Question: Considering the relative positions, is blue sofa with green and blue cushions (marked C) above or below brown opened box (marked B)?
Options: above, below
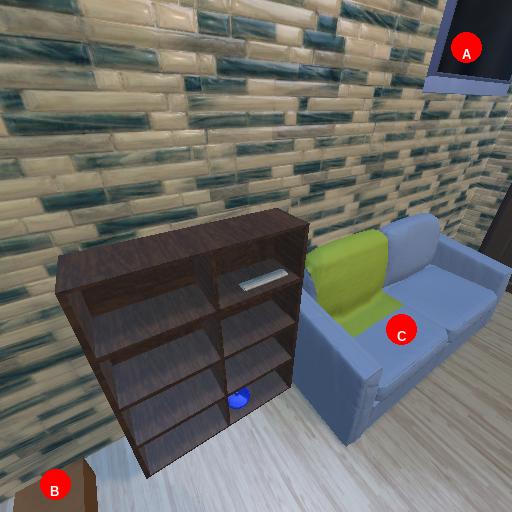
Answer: above